Question: We have a red circle with radius 10. On this red cicle, there is 3 other circles in blue (radius 8) that are equally spaced by 120deg.
The point C is the middle of two blue circle and has a green circle (radius 2).
I need to find the coordinate and radius of the yellow circle that touch the two blue circle and the green on the same time. I know how to make a circle with 3 points but the yellow circle must only touch the 3 others. Only 1 point intersection on each circles.
On the picture, we can see it's not correct. The yellow circle touch on 2 point a blue circle.
In the example there is 3 blue circle but it should work with 2, 3, 4, and 5 blue circles equally spaced on the red circle.
I'm on this problem for days now, help...
I try to do it for iphone but any piece of code is welcome.

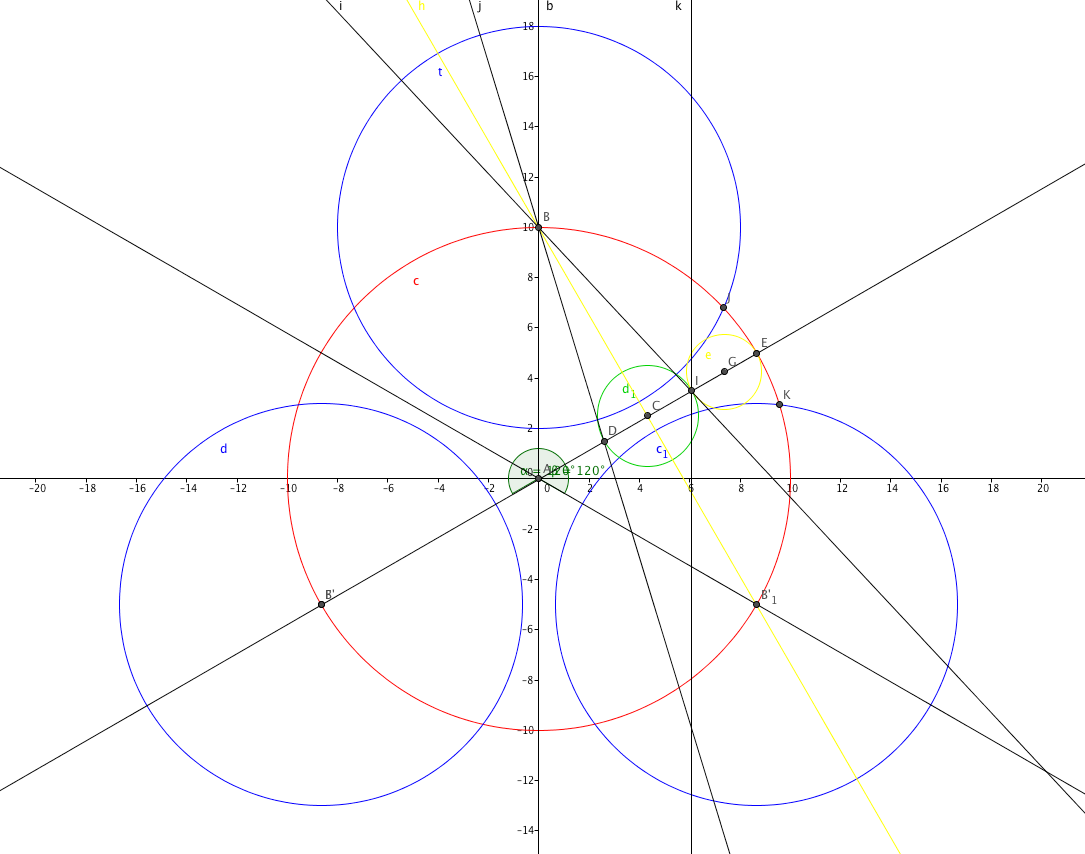
Answer: Let's
'''
blue radius = R
green radius = r
unknown yellow radius is F
and |BC| = P
'''
then |GB| = R + F, because radii to touch point are perpendicular to common tangent, so they are collinear, and for right-angle BGC triangle
'(R + F)^2 = (r + F)^2 + P^2' (due to Pythagorean theorem)
'''
R^2 + 2*R*F+F^2 = r^2 + 2*r*F + F^2 + P^2
2F*(R-r) = P^2 + r^2 -R^2
and finally
F = (P^2 + r^2 -R^2) / (2*(R-r))
'''
for your case 'R = 8, r = 2, P = 10*Sin(Pi/3)=5 *Sqrt(3), P^2 = 75'
'''
F = (75 + 4 - 64) / (2 * (8 - 2)) = 15/12 = 5/4
'''
Sketch (another point names):